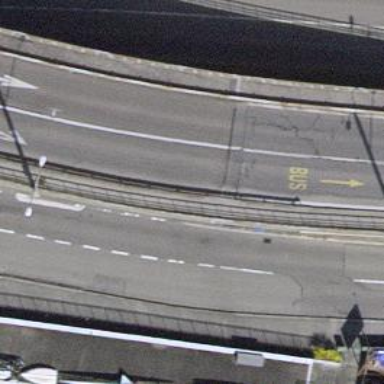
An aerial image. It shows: Primary highway on asphalt bridge with trolley wires.